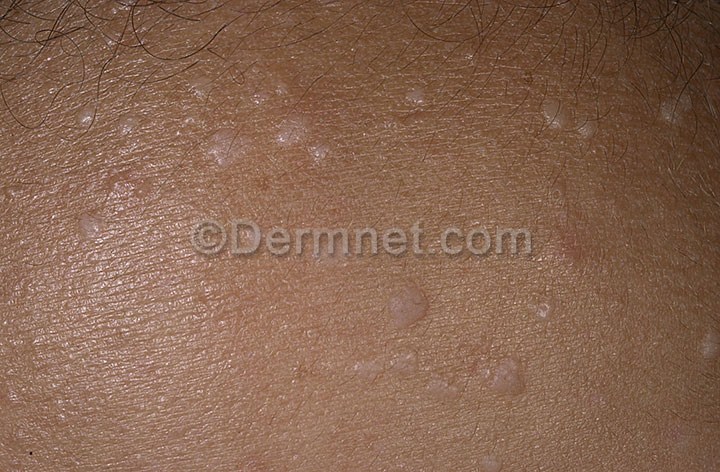
Disease: Warts Molluscum and other Viral Infections